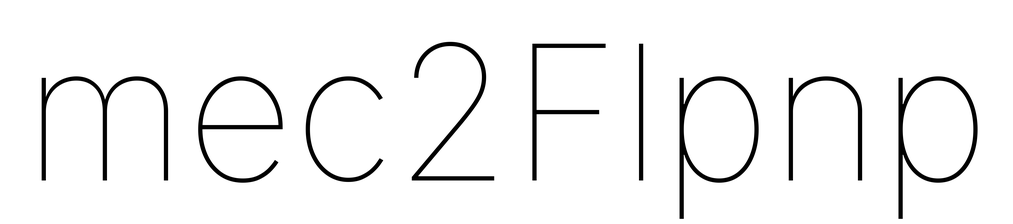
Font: Inter_Thin